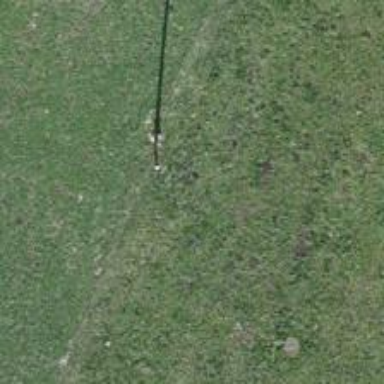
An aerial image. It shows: Power pole.